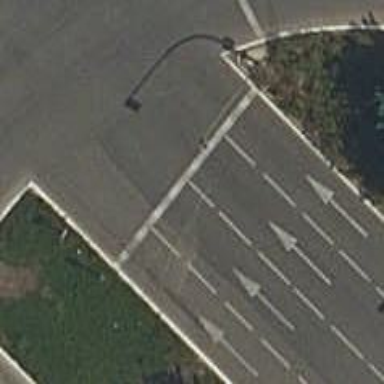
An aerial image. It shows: Road with traffic signals.